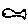
Label: fish